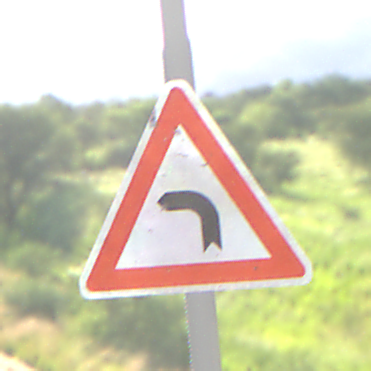
Verkehrszeichen: KurveLinks
Umgebung: Outdoor, RoadRail
Tageszeit: MorningAfternoon
Wetter: PartlyCloudy
Licht: Natural
Jahreszeit: NotSpecified
Kontrast: HighContrast